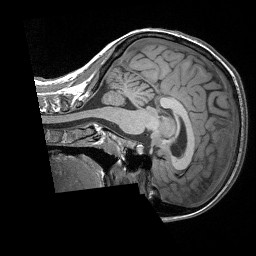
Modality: T1w
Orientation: sagittal
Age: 23
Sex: female
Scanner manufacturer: siemens
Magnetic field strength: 3 T
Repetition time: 1.9 s
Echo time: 0.00252 s